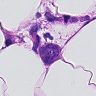
Metastatic tissue present: yes